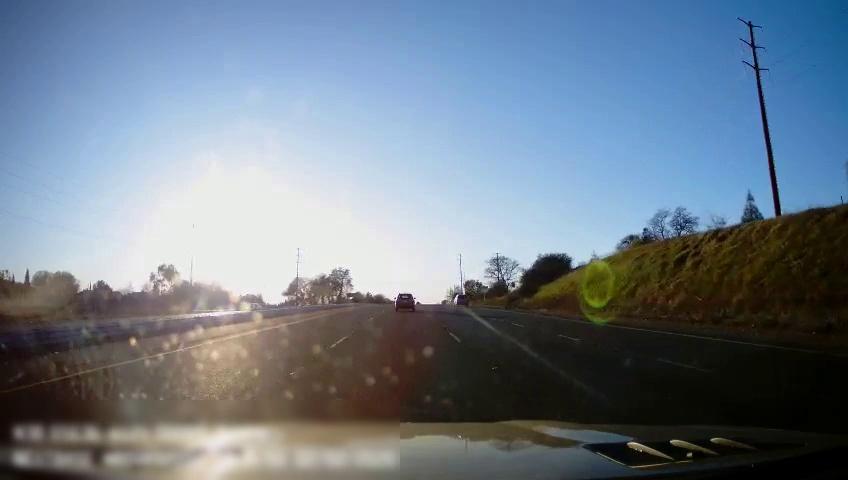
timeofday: Day
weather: Sunny
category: Drivable Space
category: Drivable Space
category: Vehicles | SUV
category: Vehicles | SUV
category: Vehicles | SUV
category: Lanes | Current Lane
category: Lanes | Current Lane
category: Lanes | Alternate Lane
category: Lanes | Alternate Lane
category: Lanes | Alternate Lane